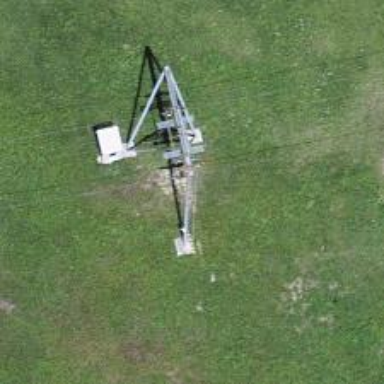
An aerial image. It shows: Pylon used for aerialway.